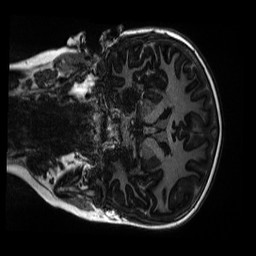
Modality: MP2RAGE
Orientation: coronal
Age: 9
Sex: male
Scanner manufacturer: siemens
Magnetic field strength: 3 T
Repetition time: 4 s
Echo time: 0.00303 s